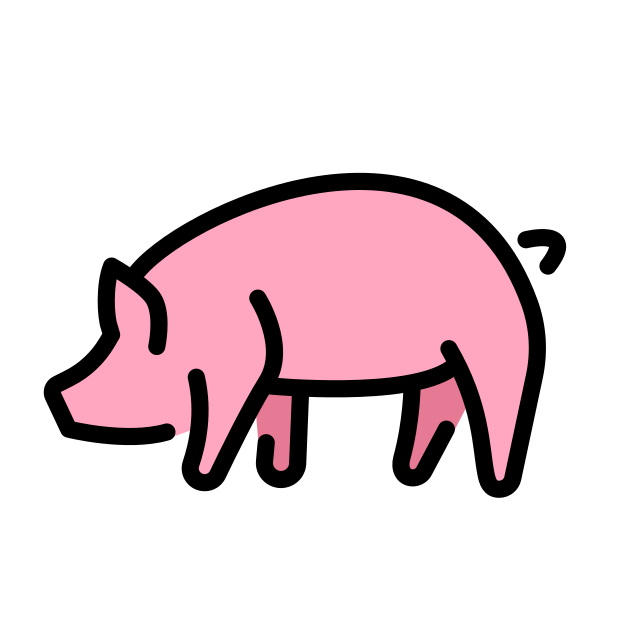
pig